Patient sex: M
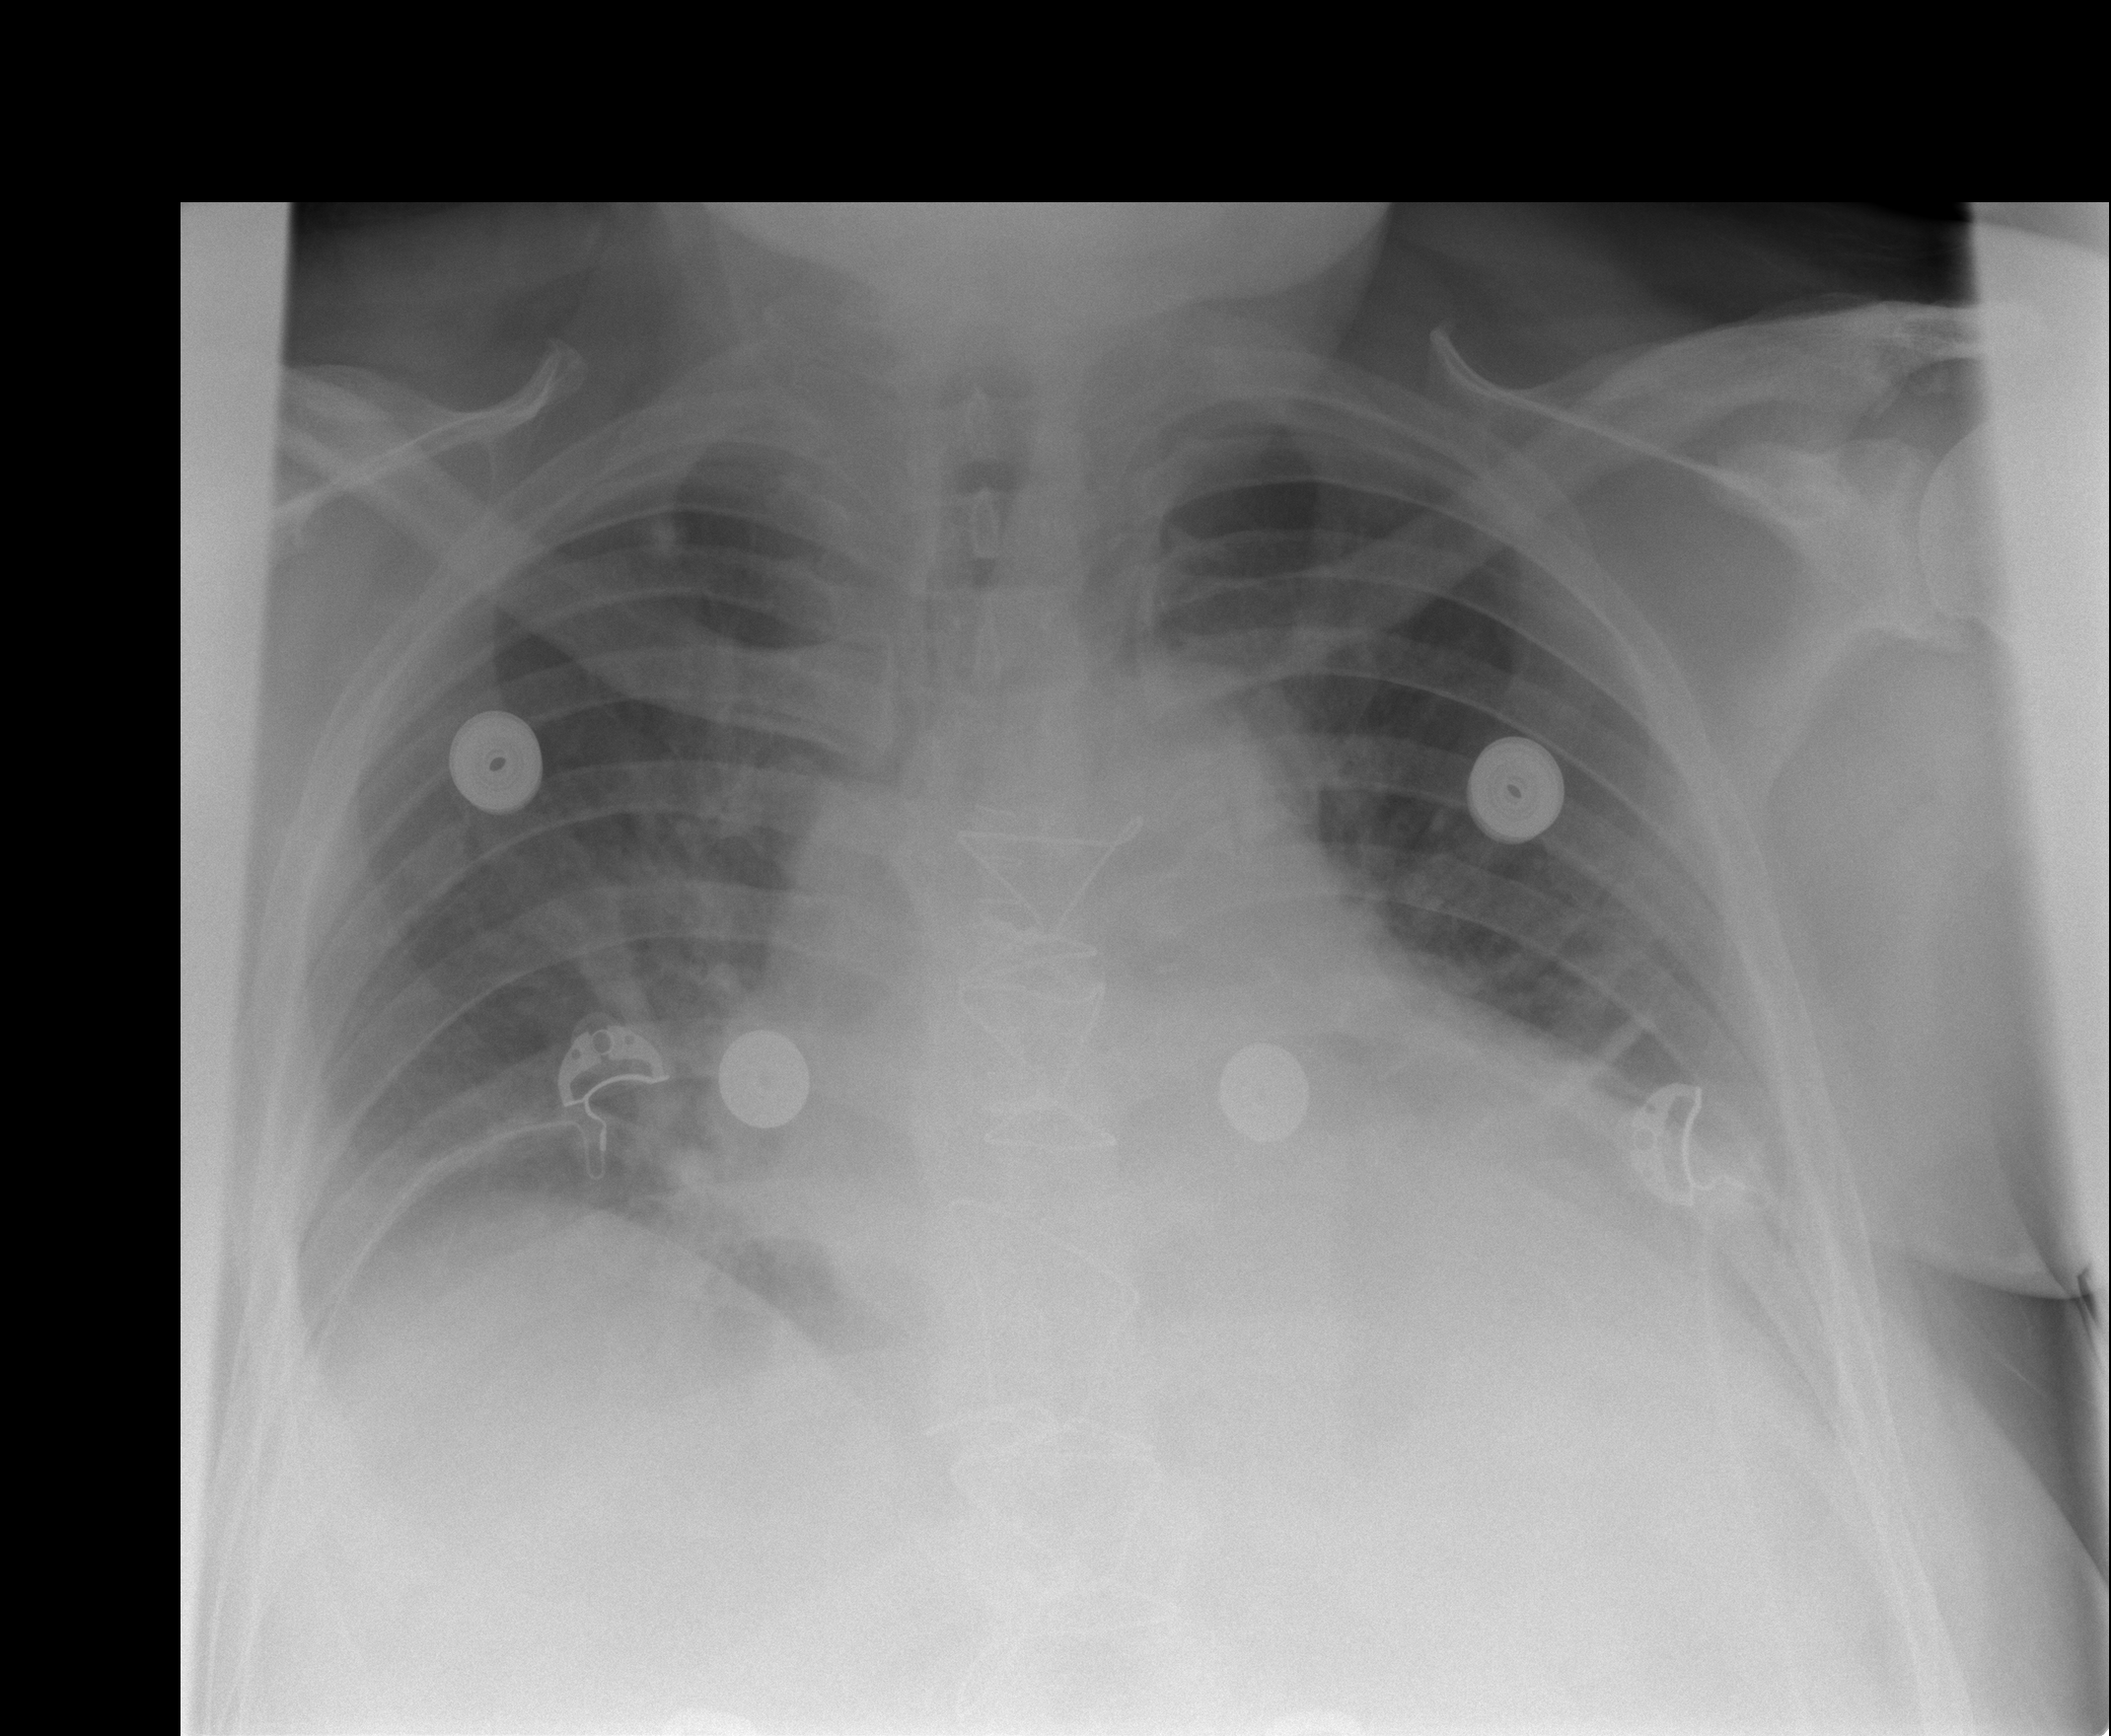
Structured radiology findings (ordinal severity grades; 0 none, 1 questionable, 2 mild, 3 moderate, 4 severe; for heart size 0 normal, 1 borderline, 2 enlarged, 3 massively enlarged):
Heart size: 0
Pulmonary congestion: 0
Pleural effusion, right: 1
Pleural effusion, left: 1
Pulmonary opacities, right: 0
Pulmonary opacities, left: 0
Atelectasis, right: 1
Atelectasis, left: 1